Question: I still use microsoft visual source safe 2005, for sql server, #c and any other subject I work with.
Recently I started to study Russian Language.
I would like to add a file called "Sprashivat'.txt" to my source safe.
When I try to add it, I get the error message you can see on the picture below.
I could not find any way around it.
Any suggestions?

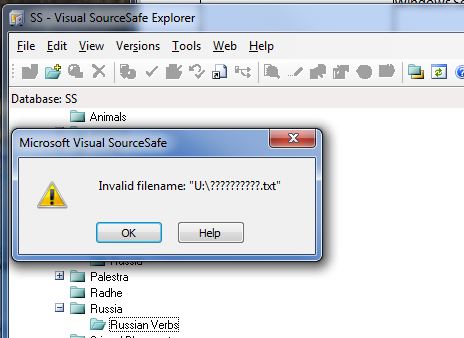
Answer: You can set Russian as the <URL> on your machine and try again.